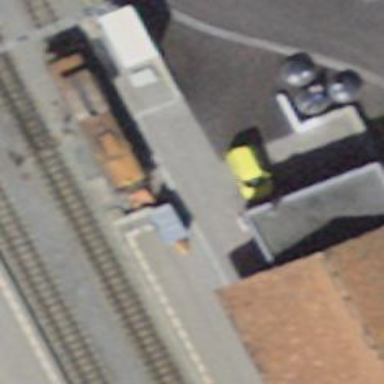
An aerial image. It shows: Railway buffer stop.